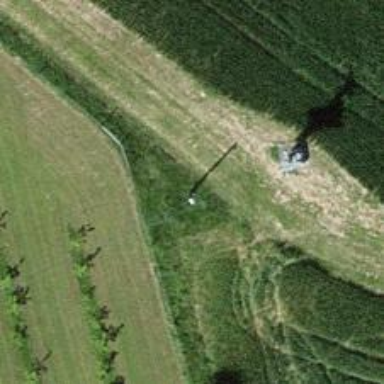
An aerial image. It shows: Power pole.